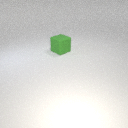
large green rubber cube